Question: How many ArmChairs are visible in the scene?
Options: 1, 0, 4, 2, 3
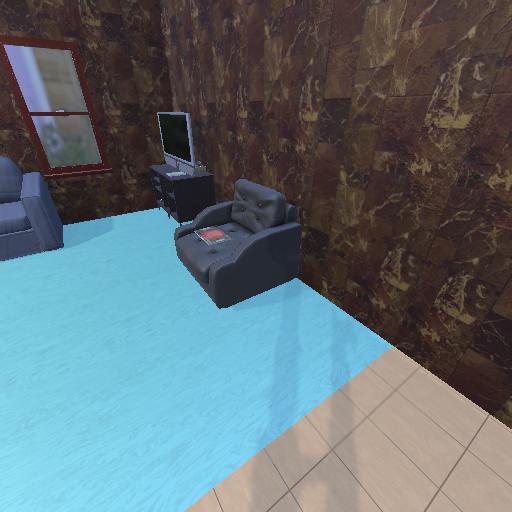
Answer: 1